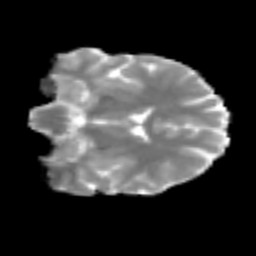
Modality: MD
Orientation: coronal
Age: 24
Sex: female
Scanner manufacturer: siemens
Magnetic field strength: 3 T
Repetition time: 2.3 s
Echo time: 0.085 s